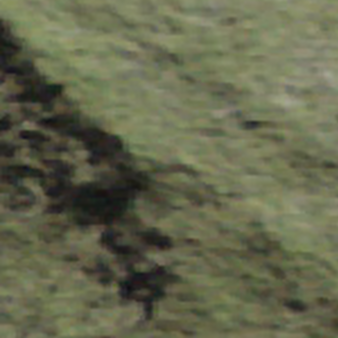
Label: other